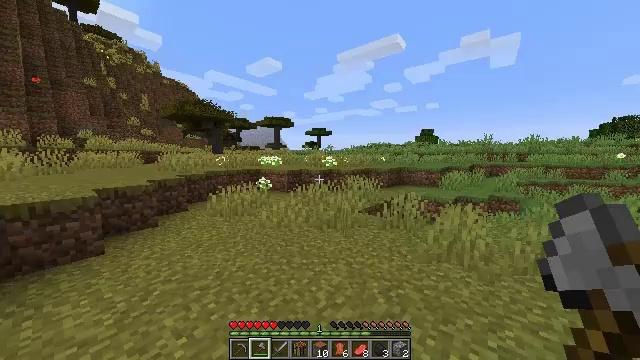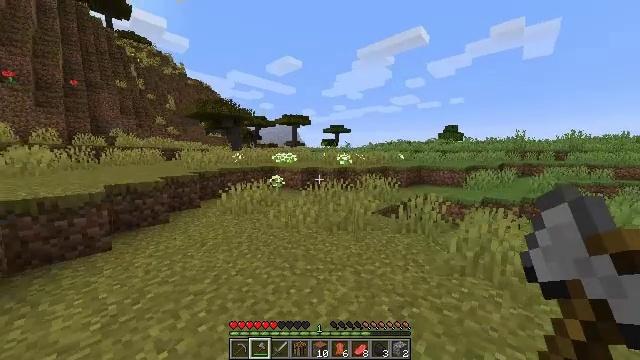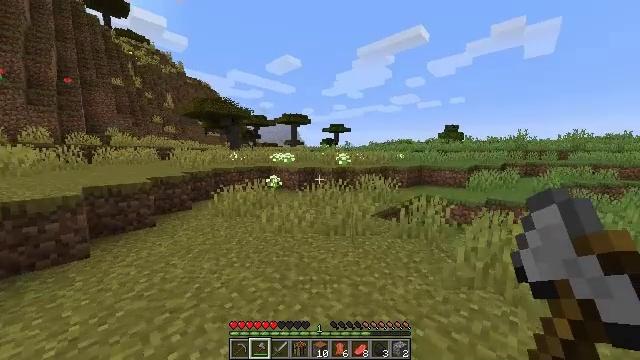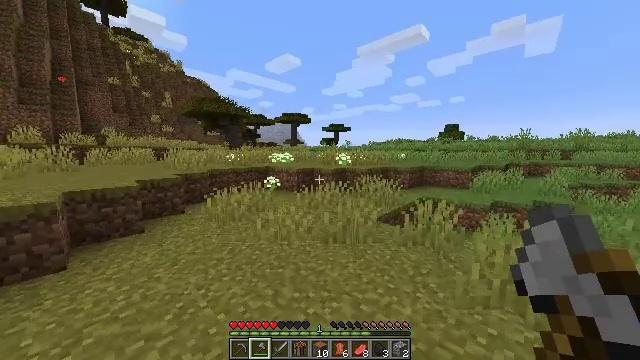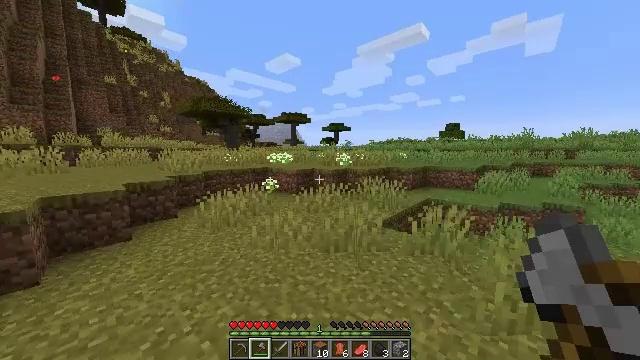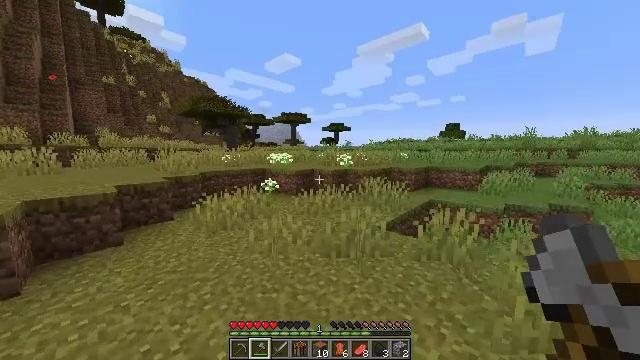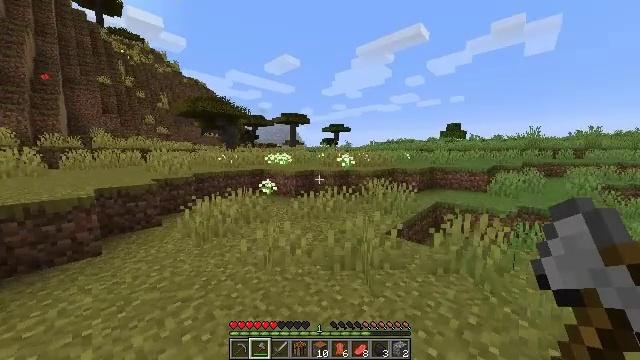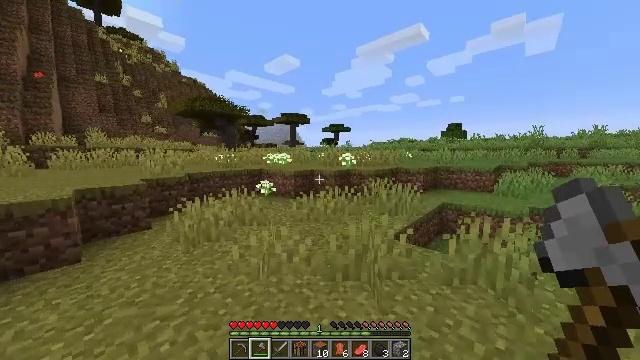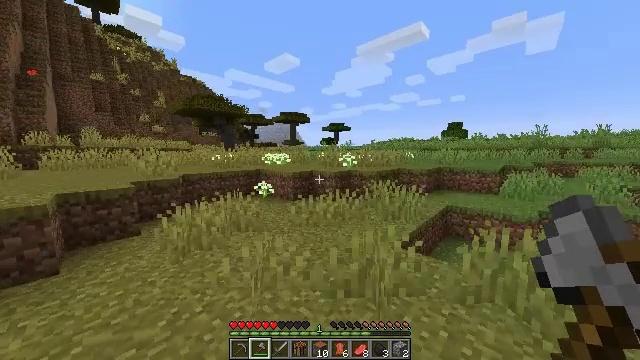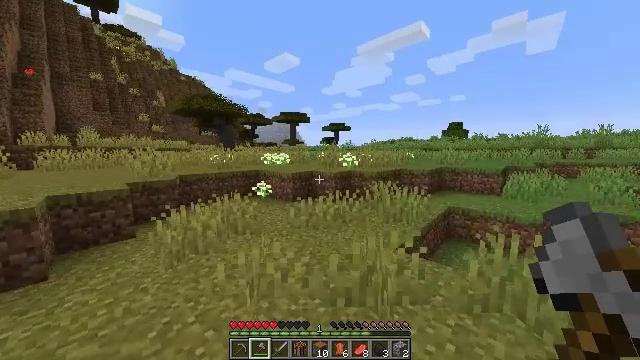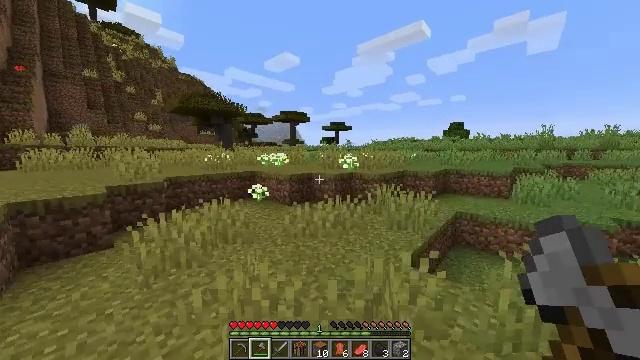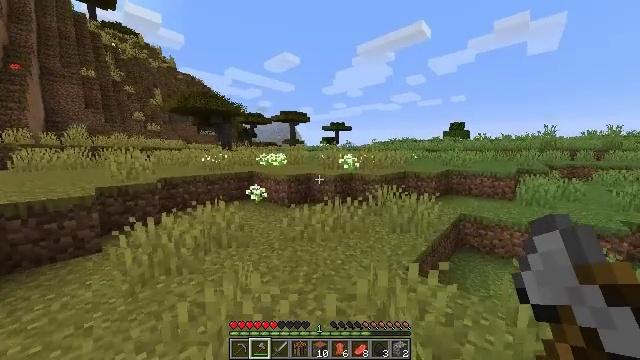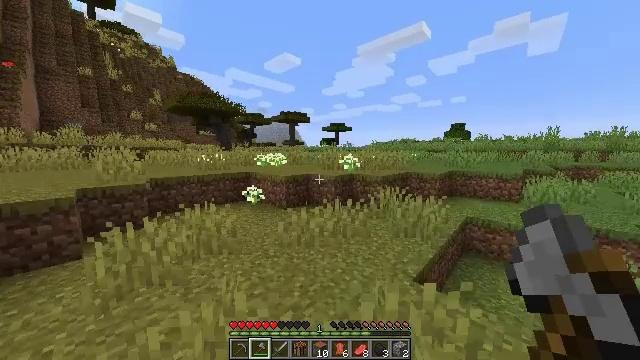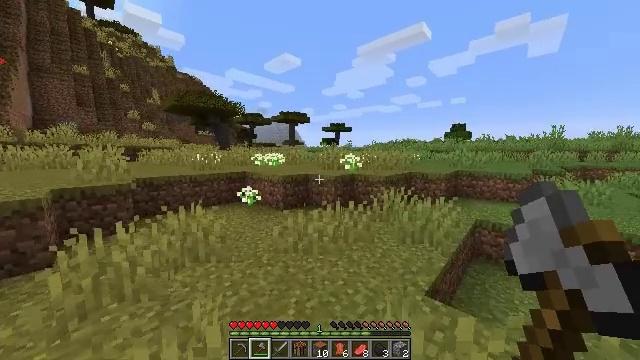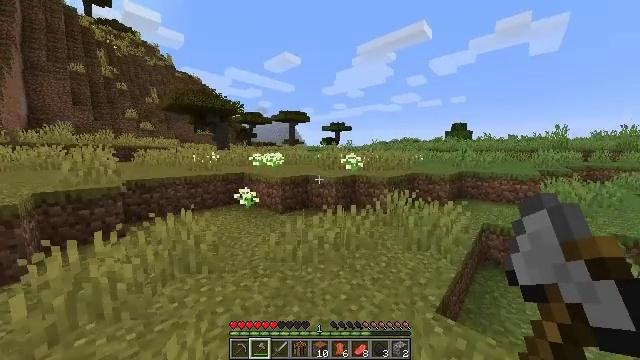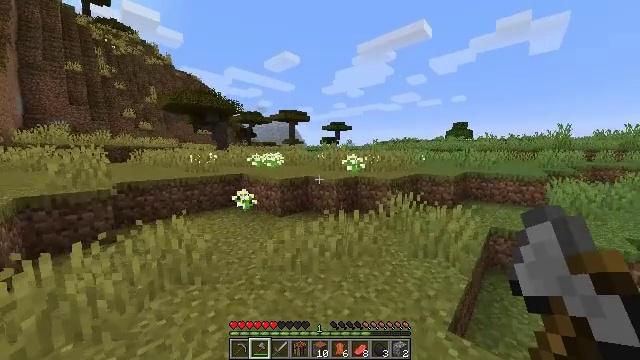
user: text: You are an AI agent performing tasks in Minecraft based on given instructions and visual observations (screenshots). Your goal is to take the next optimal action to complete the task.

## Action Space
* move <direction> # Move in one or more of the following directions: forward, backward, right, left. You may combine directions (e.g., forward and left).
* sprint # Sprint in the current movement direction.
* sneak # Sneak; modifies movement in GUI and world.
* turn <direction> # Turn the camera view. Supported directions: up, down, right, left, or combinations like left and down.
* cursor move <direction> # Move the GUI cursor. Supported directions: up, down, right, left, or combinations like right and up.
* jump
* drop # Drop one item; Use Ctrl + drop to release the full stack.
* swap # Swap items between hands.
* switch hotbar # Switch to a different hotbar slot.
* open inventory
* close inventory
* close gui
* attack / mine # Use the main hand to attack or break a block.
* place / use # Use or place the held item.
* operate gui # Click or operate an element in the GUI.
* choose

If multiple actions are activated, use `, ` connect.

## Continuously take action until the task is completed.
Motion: motion action
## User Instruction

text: Hunt animals.
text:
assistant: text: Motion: move forward, sprint, turn left
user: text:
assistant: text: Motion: move forward, sprint
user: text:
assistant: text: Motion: move forward, sprint
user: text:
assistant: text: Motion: move forward, sprint
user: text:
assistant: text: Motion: move forward, sprint
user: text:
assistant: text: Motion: move forward, sprint
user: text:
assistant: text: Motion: move forward, sprint
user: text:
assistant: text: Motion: move forward, sprint
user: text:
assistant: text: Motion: move forward, sprint
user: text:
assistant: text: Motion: move forward, sprint
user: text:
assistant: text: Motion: move forward, sprint
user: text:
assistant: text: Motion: move forward, sprint
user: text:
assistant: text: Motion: move forward, sprint
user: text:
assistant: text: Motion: move forward, sprint
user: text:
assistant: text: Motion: move forward, sprint
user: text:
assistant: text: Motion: move forward, sprint
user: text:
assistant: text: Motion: move forward, sprint
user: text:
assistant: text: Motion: move forward, sprint
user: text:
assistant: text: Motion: move forward, sprint
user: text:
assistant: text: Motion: move forward, sprint
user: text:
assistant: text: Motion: move forward, sprint
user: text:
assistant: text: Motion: move forward, sprint
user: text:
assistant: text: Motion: move forward, sprint
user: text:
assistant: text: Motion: move forward, sprint, turn left
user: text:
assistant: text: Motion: move forward, sprint, turn left
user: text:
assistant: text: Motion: move forward, sprint
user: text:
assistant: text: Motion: move forward, sprint, jump
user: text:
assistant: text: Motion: move forward, sprint, jump
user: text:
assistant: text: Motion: move forward, sprint, jump
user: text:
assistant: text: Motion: move forward, sprint, jump